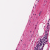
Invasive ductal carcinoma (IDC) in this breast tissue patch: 0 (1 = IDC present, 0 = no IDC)